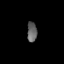
Tissue: prostate
Cell type: T cells
Senescence score: 0.7867
Nuclear area (px): 193
Mean DAPI intensity: 97.409